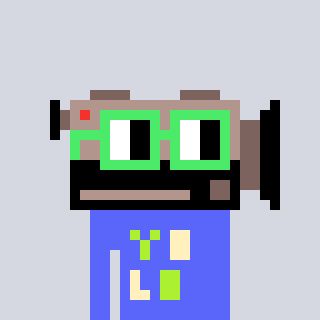
a pixel art character with square light green glasses, a camcorder-shaped head and a purple-colored body on a cool background